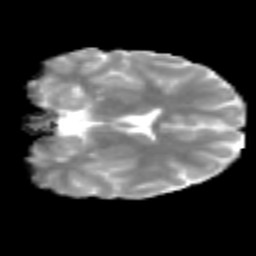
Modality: MD
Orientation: coronal
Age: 21
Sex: female
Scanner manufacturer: siemens
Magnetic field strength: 3 T
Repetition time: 2.3 s
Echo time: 0.085 s